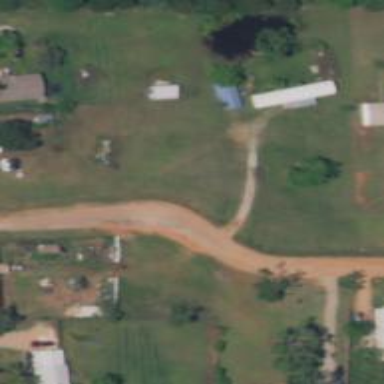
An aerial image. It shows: Driveway leading to service road.